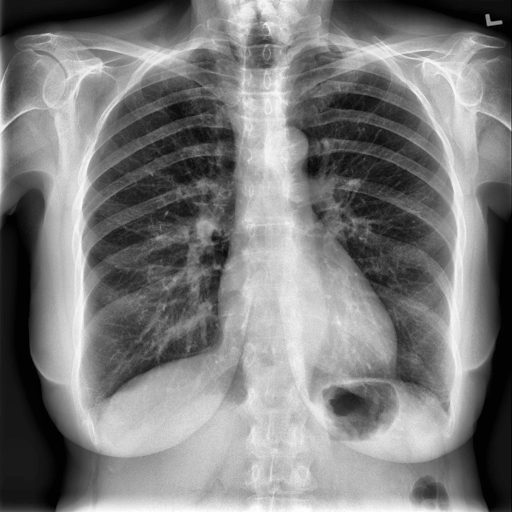
Finding: NORMAL